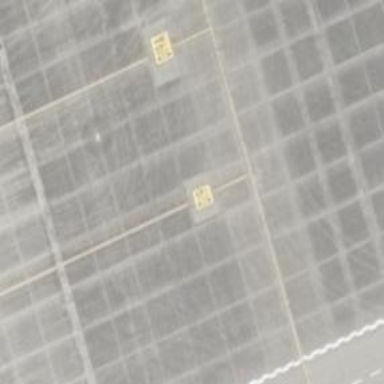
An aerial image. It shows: Parking position at the airport with concrete surface.